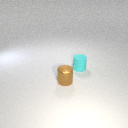
small brown metal cylinder to the left of small cyan rubber cylinder